五年级 · 立体几何学
（2022 秋・锡山区期中）求下面正方体的体积和长方体的表面积。
(2)

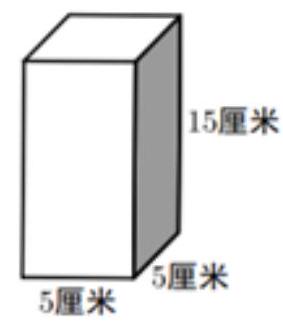
答案: 解 （1） $5 \times 5 \times 5=125$ (立方厘米)

答：这个正方体的体积是 125 立方厘米。

(2) $(5 \times 5+5 \times 15+5 \times 15) \times 2$

$=(25+75+75) \times 2$

$=175 \times 2$

$=350$ (平方厘米)

答：这个长方体的表面积是 350 平方厘米。